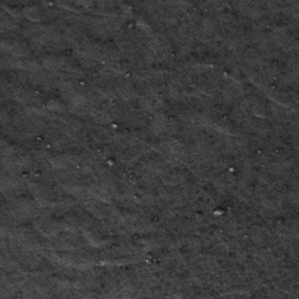
Label: frost